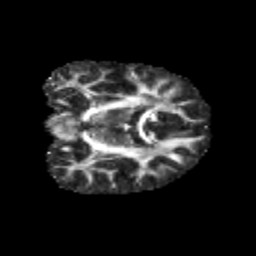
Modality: FA
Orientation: coronal
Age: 12
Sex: male
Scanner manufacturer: siemens
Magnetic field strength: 3 T
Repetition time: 3.8 s
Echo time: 0.07 s